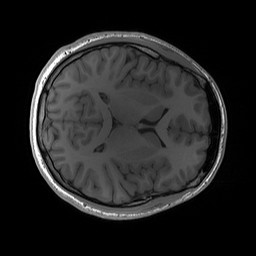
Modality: T1w
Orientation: axial
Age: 19
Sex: male